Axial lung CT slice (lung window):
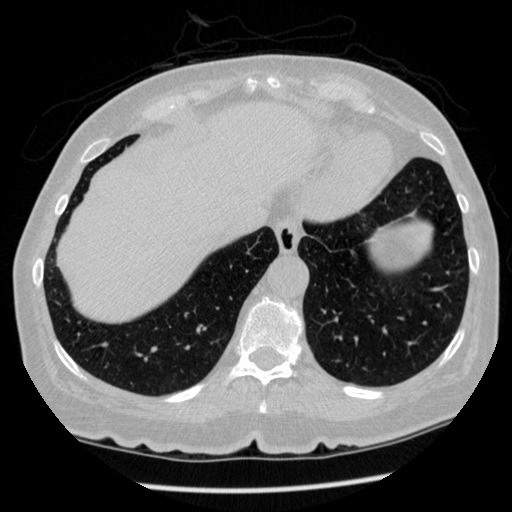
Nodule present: no